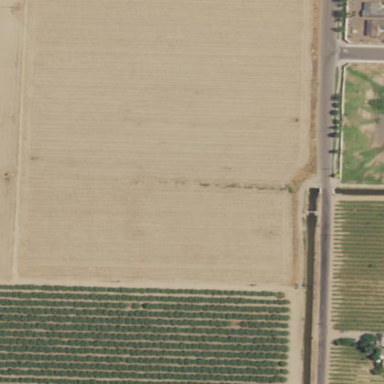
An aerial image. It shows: Vineyard.